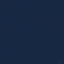
Label: SeaLake